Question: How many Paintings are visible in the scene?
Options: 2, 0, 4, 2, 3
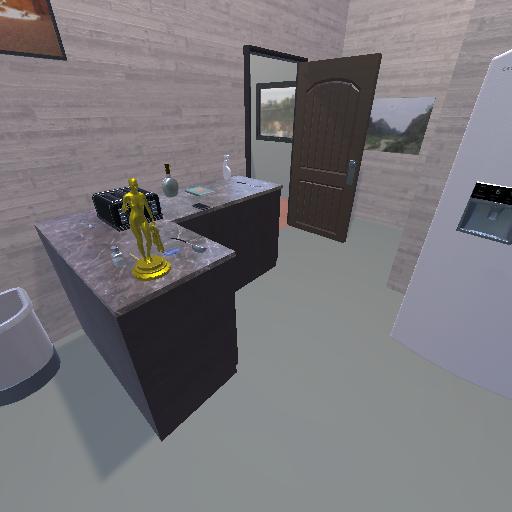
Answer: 2